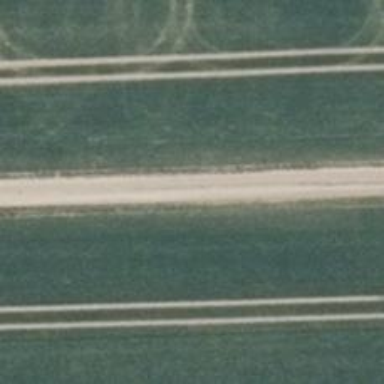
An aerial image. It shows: Track road with grade3 tracktype.